Interaction volume radius: 5 \u00c5
Interaction volume height: 15 \u00c5
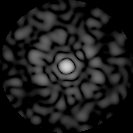
Disorder parameter: 0.8599